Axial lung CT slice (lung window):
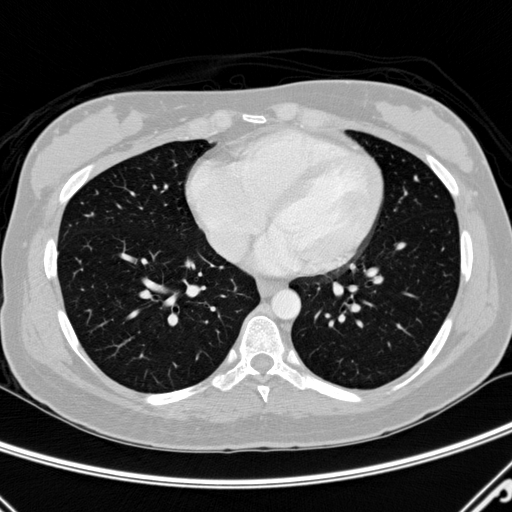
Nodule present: no